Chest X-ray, PA view. Patient: 51 years old, sex M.
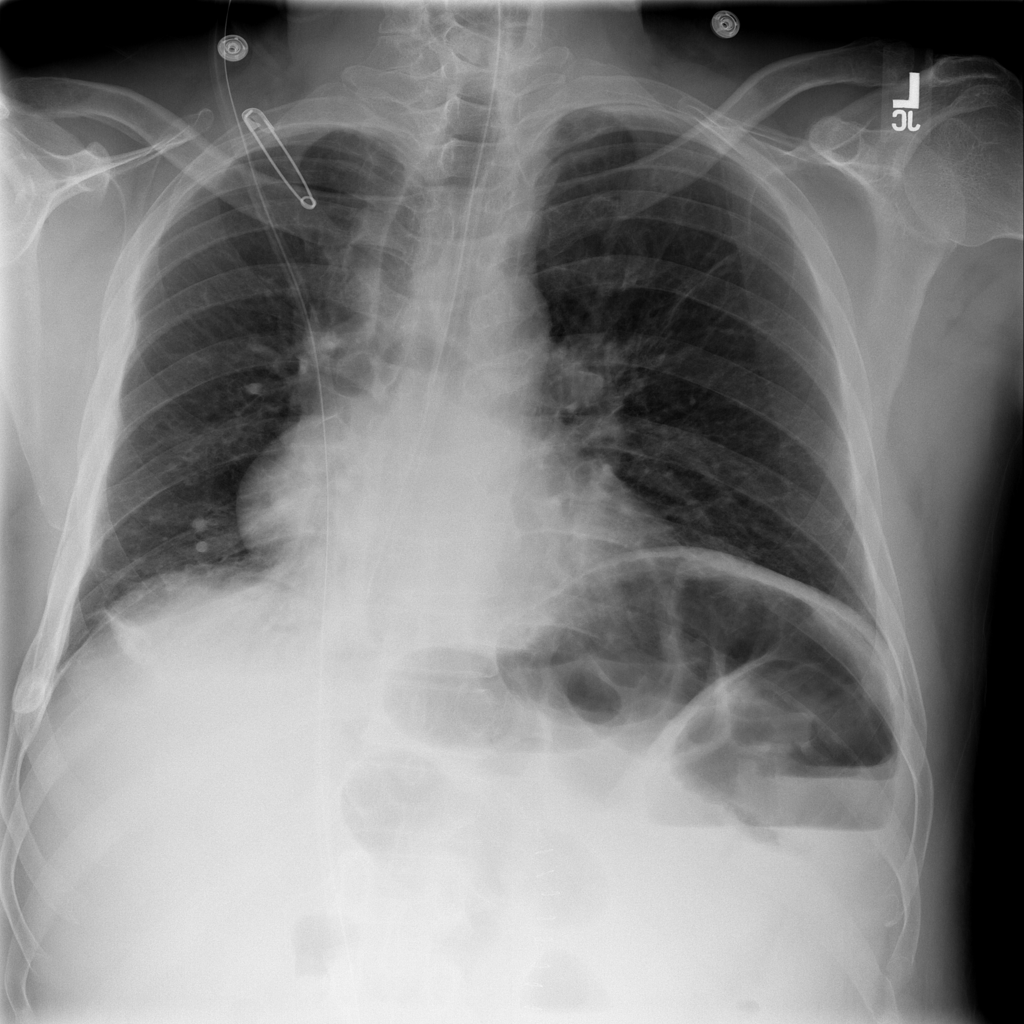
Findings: Atelectasis, Consolidation